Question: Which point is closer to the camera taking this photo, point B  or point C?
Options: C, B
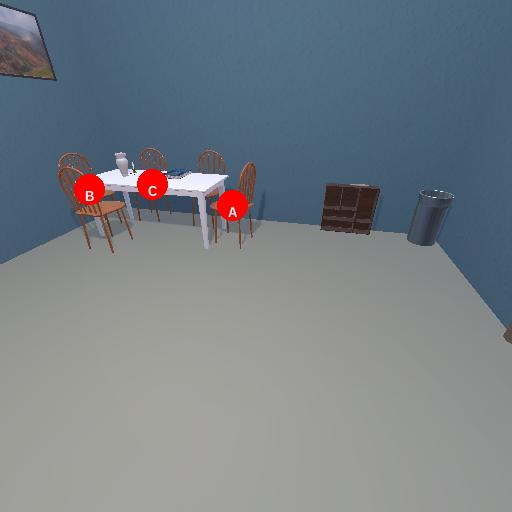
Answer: C